Question: Some of the columns in the hive has multiple lines of values which comes as newline
for example

| Empid | Empname | Dept | company | year | month | day |
| ----- | ------- | ---- | ------- | ---- | ----- | --- |
| 1234 | ASD | Finance | qqq | null | null | null |
| 2015 | 6 | 3 | | | | |
But when I query the table with year it gives the correct answer
'''
select year from tbl_name where year='2015'
'''
what could be the reason for these multiline values and how to align these values in a proper column?
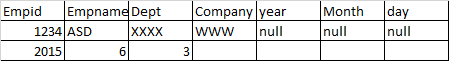
Answer: Depending on how the table is stored it can be possible to fix or not using SQL.
If table is based on text file (STORED AS TEXTFILE or using OpenCSVSerDe or JSON...) then rows being read by SerDe using newlines as delimiter and if column contain newline it is being split by newline on the lowest level.
If the table storage is binary format like ORC, it is not stored as rows delimited by newline. Values with newlines being read without splitting rows but newlines causing split of rows on output, the same happens if storage format is JSON and it contains combinations slash + n ('
'), such combinations are being interpreted as newlines on output. It is possible to replace newlines with spaces or empty string using 'regexp_replace':
'''
insert overwritre table tbl_name
select
Empid,
Empname,
Dept,
regexp_replace(company, '\n',' ') company, --replace newline with space
'year',
'month',
'day'
from tbl_name ;
'''
Also if column contains TABs it is also better to replace with spaces or remove them because ' ' causing columns shift. Use 'regexp_replace(col_name, '\t',' ')'